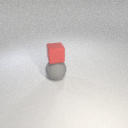
large gray rubber sphere below small red rubber cube